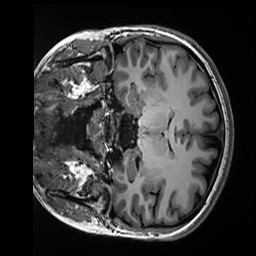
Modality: T1w
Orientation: coronal
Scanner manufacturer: siemens
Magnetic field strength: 3 T
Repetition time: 2.5 s
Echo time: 0.00299 s